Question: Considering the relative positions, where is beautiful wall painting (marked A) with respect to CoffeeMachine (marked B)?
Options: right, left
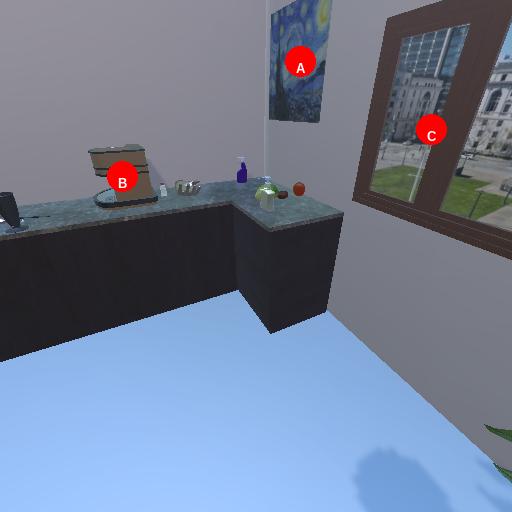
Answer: right